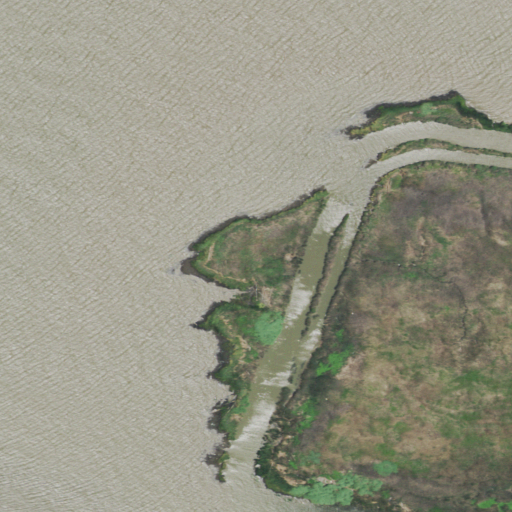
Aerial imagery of cape in California named Simmons Point containing open water and herbaceous wetlands